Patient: sex M, age 26
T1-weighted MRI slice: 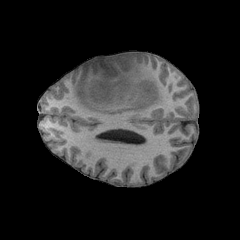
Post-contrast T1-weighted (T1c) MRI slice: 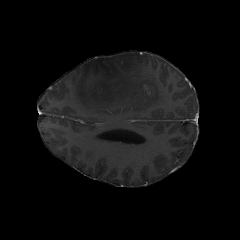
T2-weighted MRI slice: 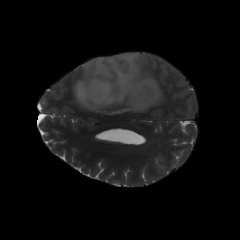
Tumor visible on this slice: yes
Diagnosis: Astrocytoma, IDH-mutant
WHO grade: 3